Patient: sex M, age 29
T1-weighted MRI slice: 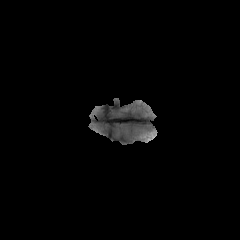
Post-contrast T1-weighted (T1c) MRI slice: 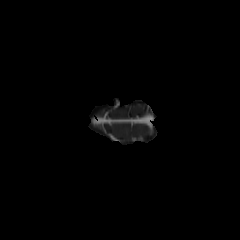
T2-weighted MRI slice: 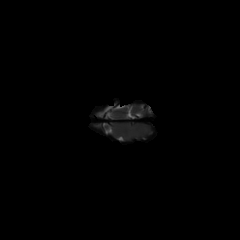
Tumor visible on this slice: no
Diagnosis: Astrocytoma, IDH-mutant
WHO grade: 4